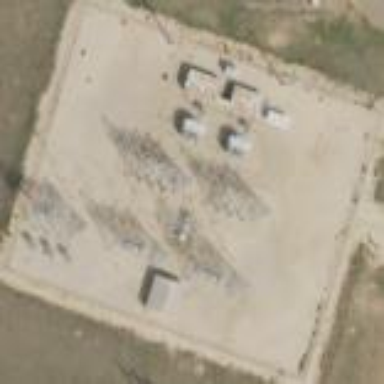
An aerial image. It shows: Industrial power substation enclosed by fence.